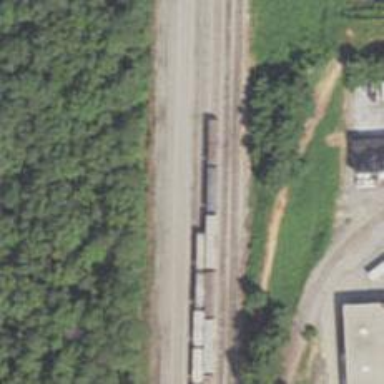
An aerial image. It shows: Railway yard.